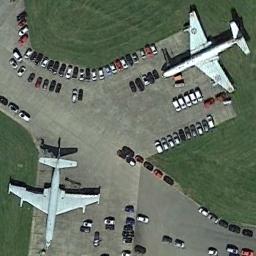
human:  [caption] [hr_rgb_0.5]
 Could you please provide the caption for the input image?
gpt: There are two planes of the same size in a clearing, With many cars and a large lawn next to the plane .

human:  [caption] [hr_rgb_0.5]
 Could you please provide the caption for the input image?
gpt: There are two planes and vehicles of various colors parked by the lawn .

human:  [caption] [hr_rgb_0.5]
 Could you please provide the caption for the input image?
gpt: Two planes parked on the open area and some cars arranged neatly beside .

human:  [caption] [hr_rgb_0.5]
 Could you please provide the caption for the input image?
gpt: Two planes and many cars are parked on the open space in the middle of the grass .

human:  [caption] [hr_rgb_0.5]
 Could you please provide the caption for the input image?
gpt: Two planes are in the clearing next to the grass .